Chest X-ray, AP view. Patient: 37 years old, sex F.
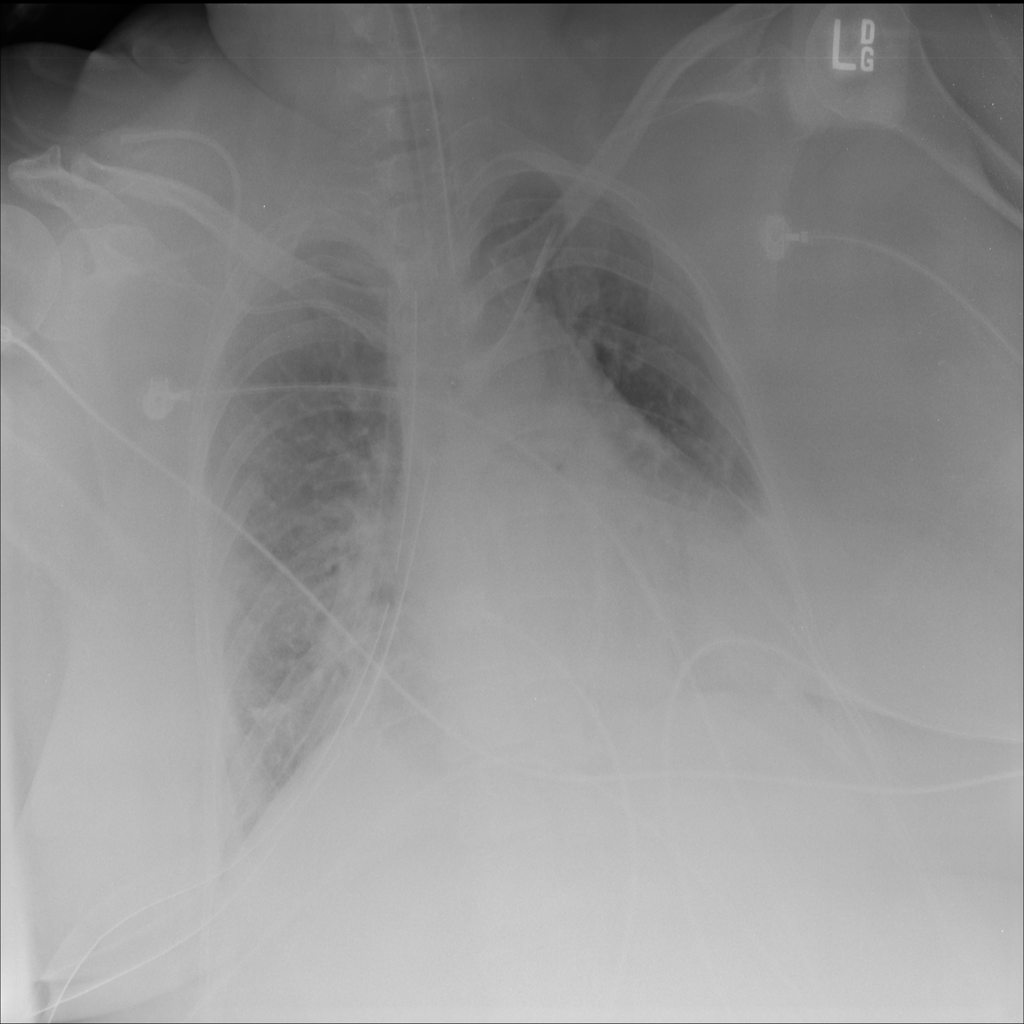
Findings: Atelectasis